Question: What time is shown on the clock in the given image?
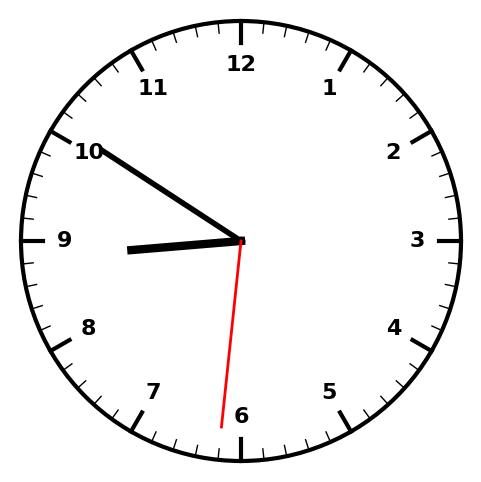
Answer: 08:50:31